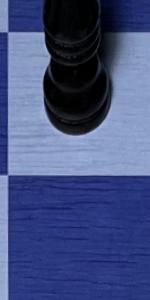
Label: Empty